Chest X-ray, PA view. Patient: 49 years old, sex F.
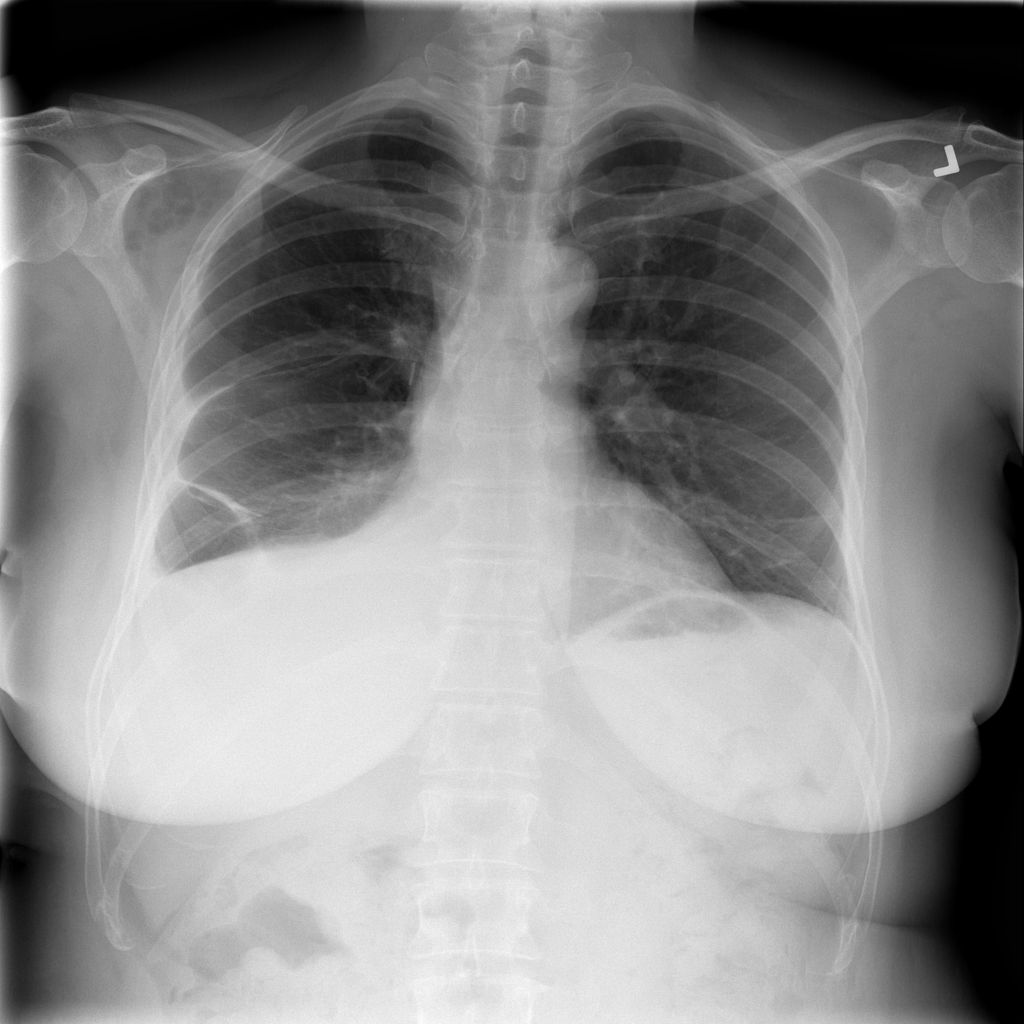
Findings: Pleural_Thickening